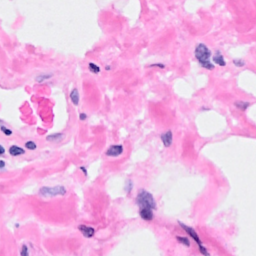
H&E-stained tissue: Breast